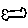
Label: cloud